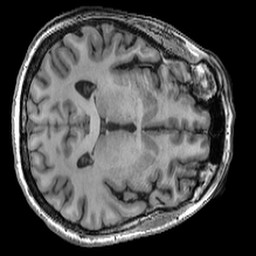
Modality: T1w
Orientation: axial
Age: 46
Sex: female
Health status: ill
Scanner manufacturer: ge
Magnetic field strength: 3 T
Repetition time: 0.008164 s
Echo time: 0.003184 s